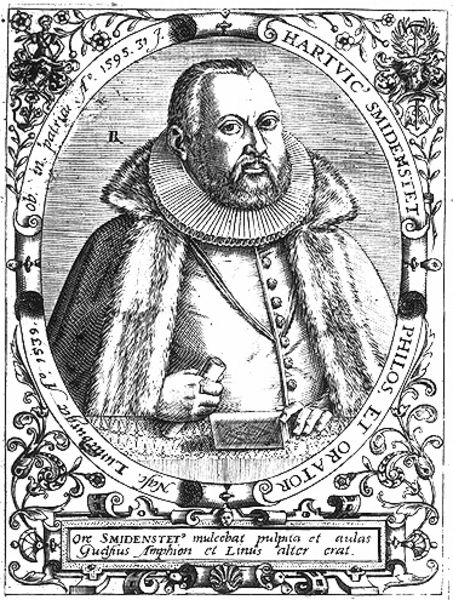
Titel: Bildnis des Hartwig Smidenstet
Künstler: Matthaeus (d.Ä.) Becker
Institution: (Seriendruck)
Schlagwörter: hand, mann, weiß, finger, ohr, schwarz, malerei, ornament, bart, augen, kragen, pelz, bildnis, halskrause, niederlande, portrait, mantel, rechts, renaissance, oval, rund, tondo, ranken, schrift, graphik, dick, ornamente, knöpfe, philosoph, buch, geld, druck, lithographie, stich, portait, rolle, schriftrolle, gesandter, latein, eingerahmt, wohlstand, druk, portträt, mdaillon, 1595, rolleeingerahmt, hartvic, entsandter